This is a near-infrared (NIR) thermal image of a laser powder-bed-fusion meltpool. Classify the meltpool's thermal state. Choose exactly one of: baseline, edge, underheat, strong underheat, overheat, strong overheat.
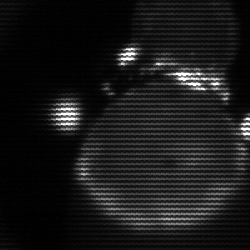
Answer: edge